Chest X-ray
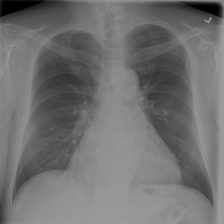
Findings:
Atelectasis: negative
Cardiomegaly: positive
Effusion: negative
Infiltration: positive
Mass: negative
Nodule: negative
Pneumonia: negative
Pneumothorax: negative
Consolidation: negative
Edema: negative
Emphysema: negative
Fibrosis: negative
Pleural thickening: negative
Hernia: negative